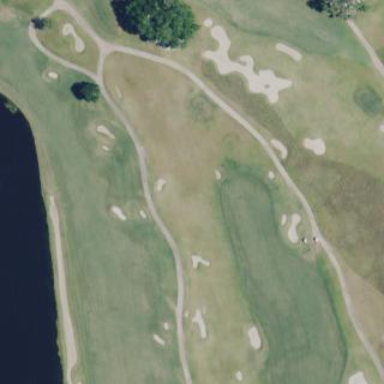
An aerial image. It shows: Golf fairway surrounded by grass.